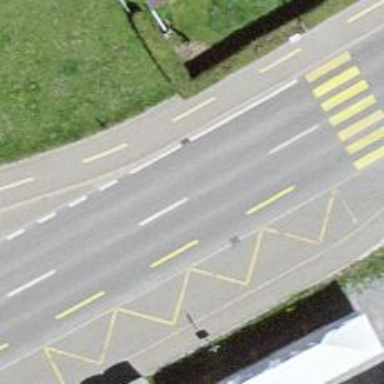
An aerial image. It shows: Public transport stop position.